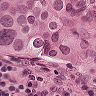
Metastatic tissue present: yes